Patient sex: F
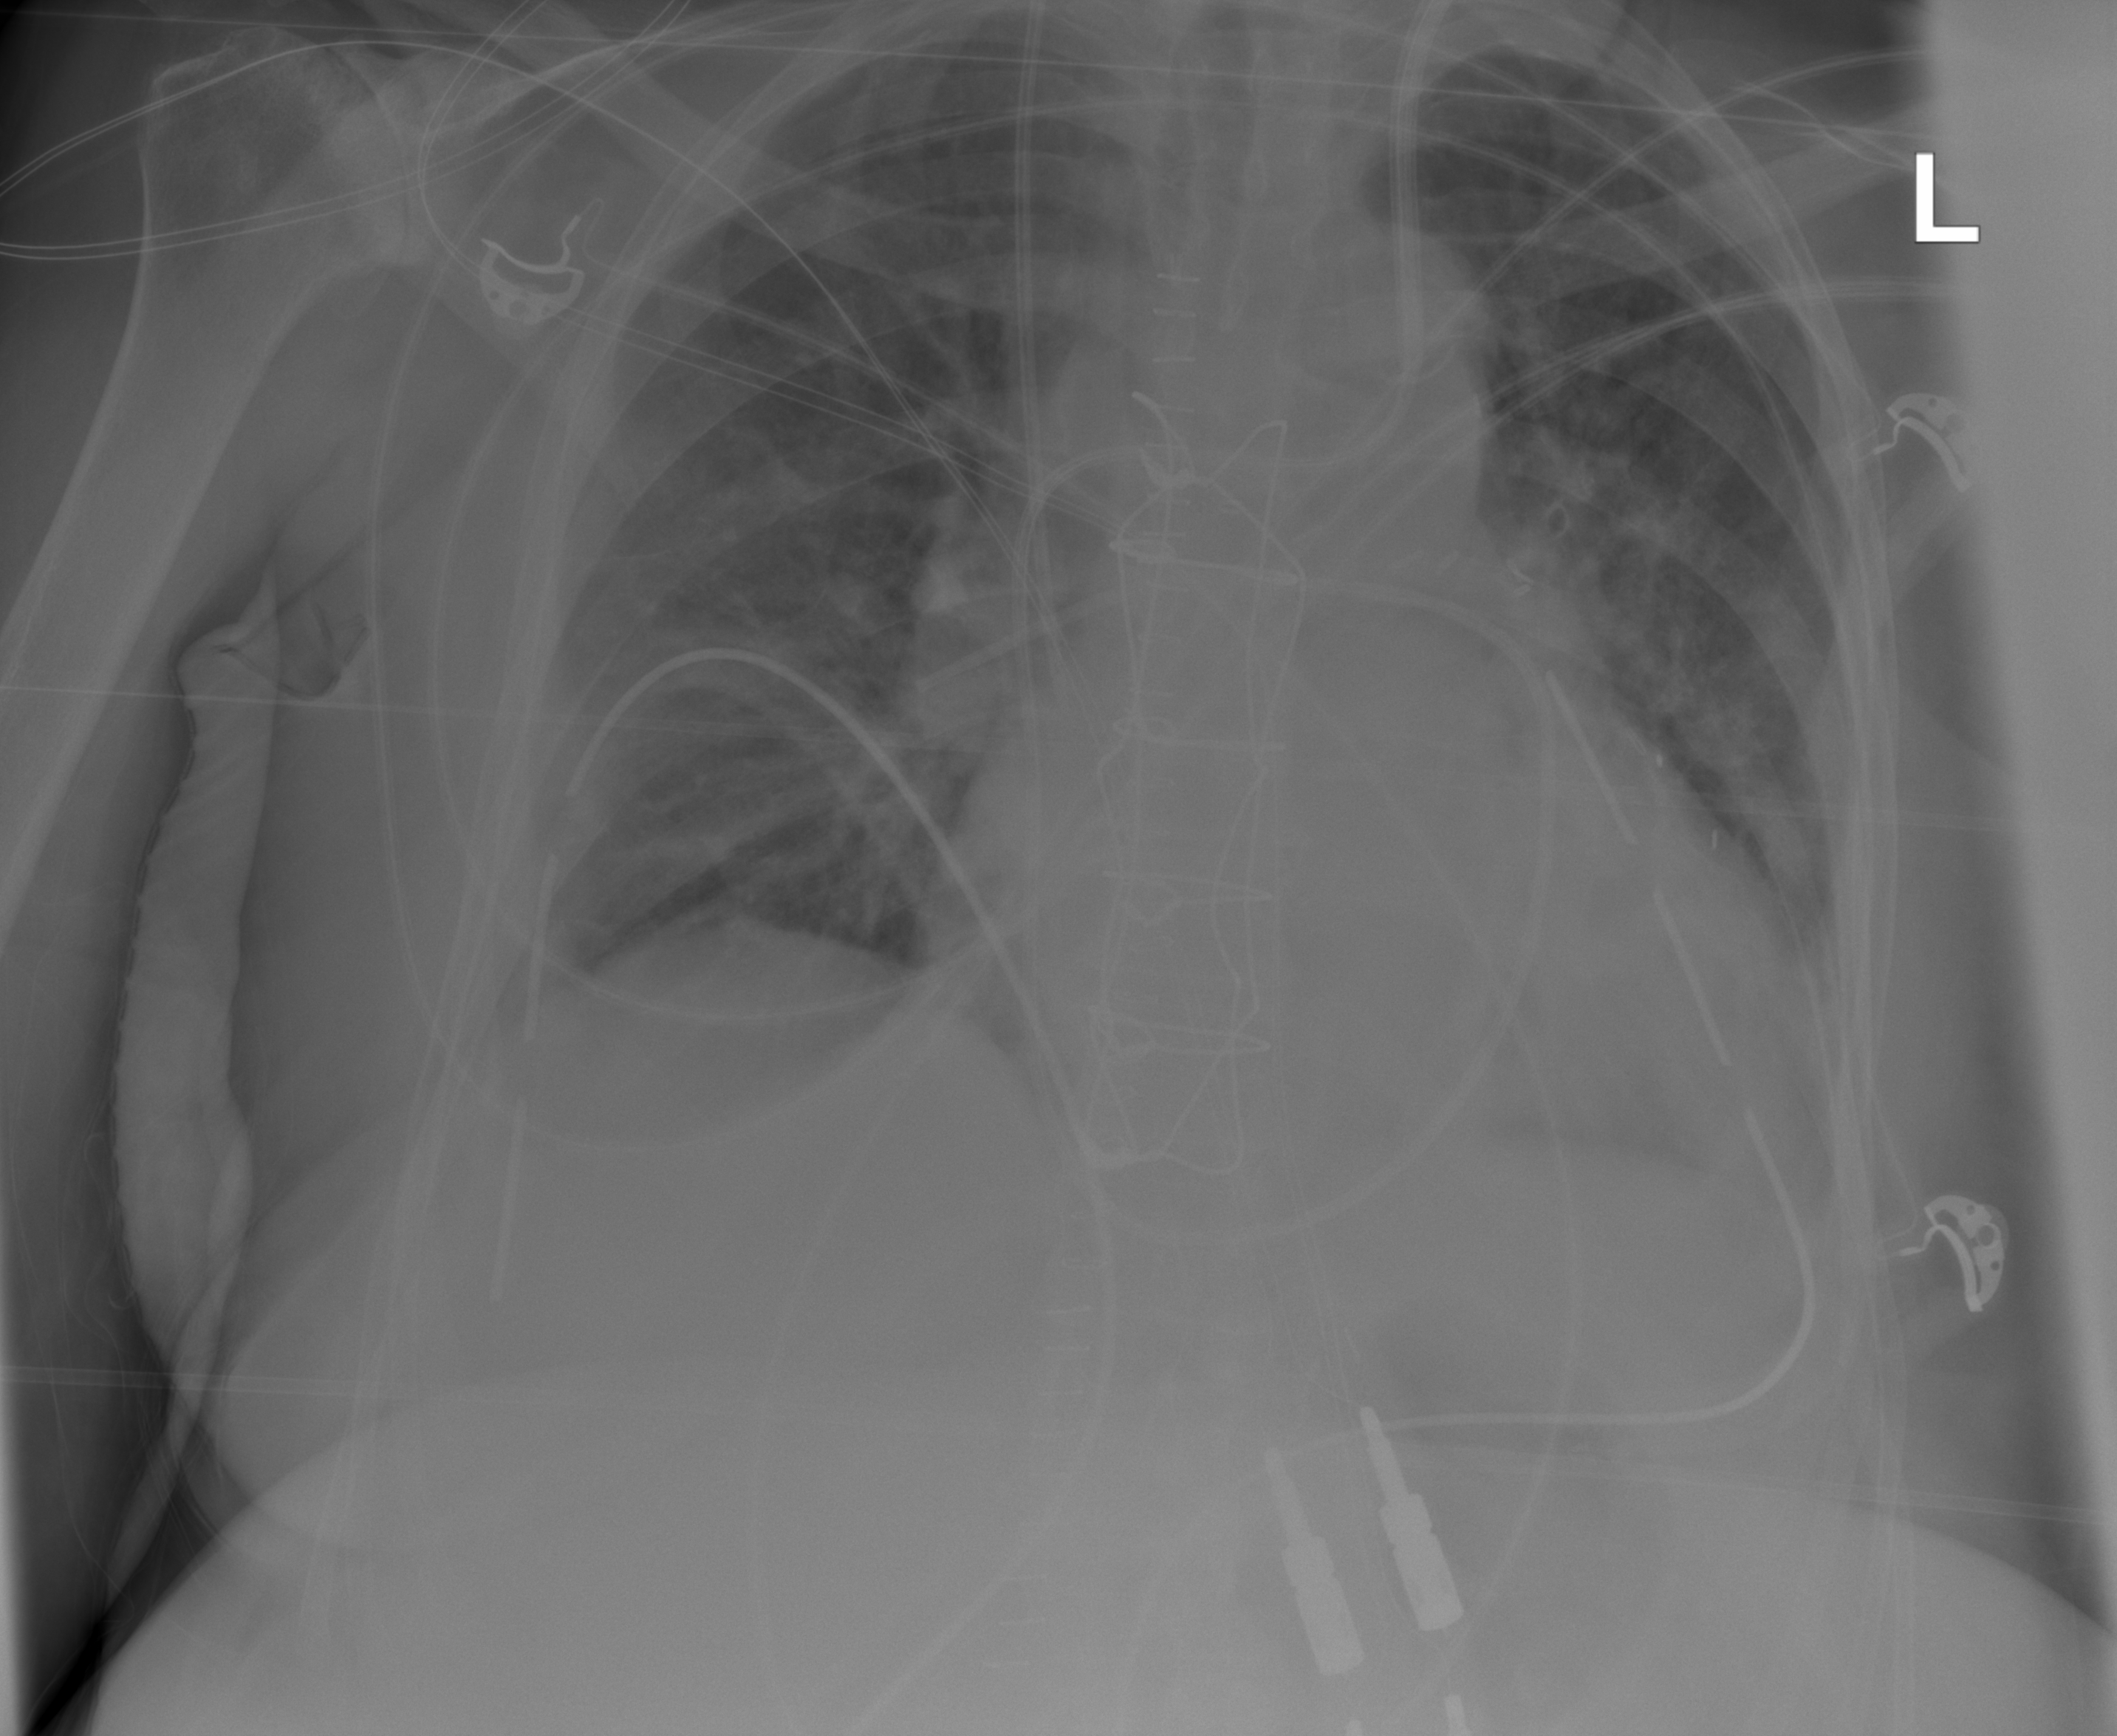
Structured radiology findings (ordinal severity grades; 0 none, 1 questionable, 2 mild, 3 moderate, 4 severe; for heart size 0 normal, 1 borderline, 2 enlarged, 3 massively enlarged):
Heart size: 2
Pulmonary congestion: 1
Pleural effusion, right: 0
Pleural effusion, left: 0
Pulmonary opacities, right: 0
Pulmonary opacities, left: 0
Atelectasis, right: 2
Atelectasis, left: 2